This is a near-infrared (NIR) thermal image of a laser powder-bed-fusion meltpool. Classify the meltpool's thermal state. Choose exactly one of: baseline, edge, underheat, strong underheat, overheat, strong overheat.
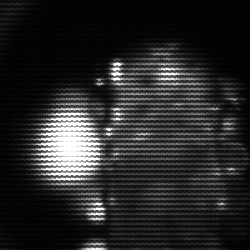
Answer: strong underheat